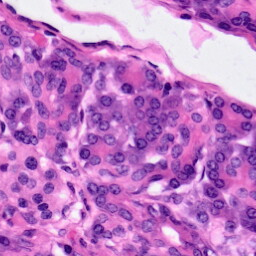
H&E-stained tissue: Pancreatic